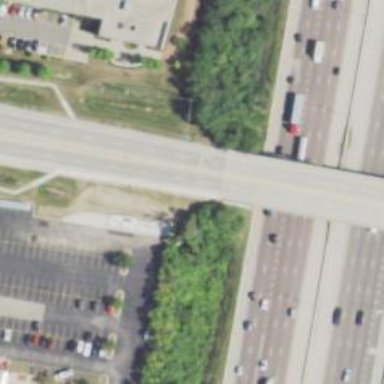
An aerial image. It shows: Primary highway bridge with asphalt surface.